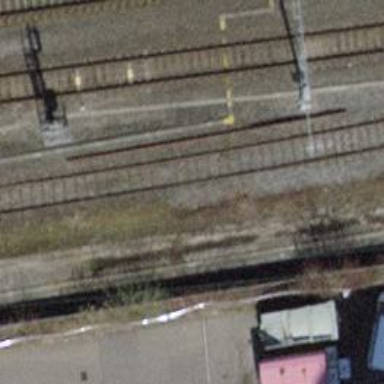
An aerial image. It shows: Single railway siding track.